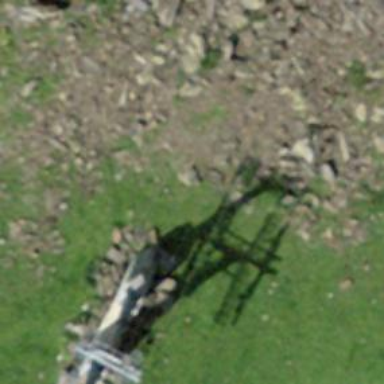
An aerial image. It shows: Chair lift.